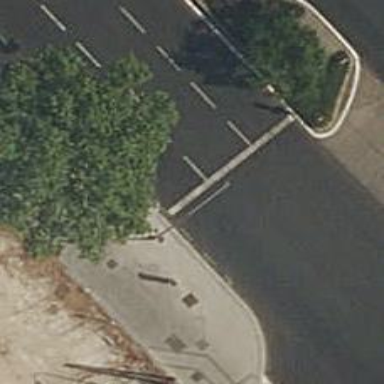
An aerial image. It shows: Road with traffic signals.